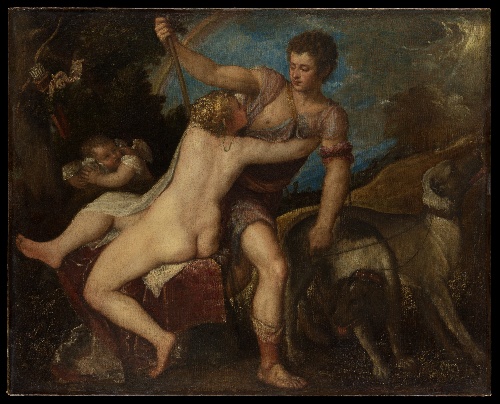
Title: Venus and Adonis
Artist: Titian (Tiziano Vecellio)
Artist bio: Italian, Pieve di Cadore ca. 1485/90?–1576 Venice
Date: 1550s
Object type: Painting
Classification: Paintings
Medium: Oil on canvas
Dimensions: 42 x 52 1/2 in. (106.7 x 133.4 cm)
Department: European Paintings
Credit line: The Jules Bache Collection, 1949
Accession year: 1949
Repository: Metropolitan Museum of Art, New York, NY
Tags: Cupid|Adonis|Venus|Dogs